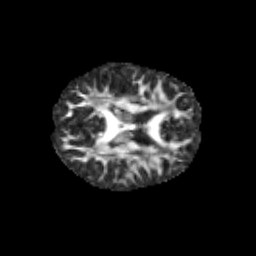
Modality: FA
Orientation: axial
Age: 10
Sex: female
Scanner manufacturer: siemens
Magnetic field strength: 3 T
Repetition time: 3.8 s
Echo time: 0.07 s